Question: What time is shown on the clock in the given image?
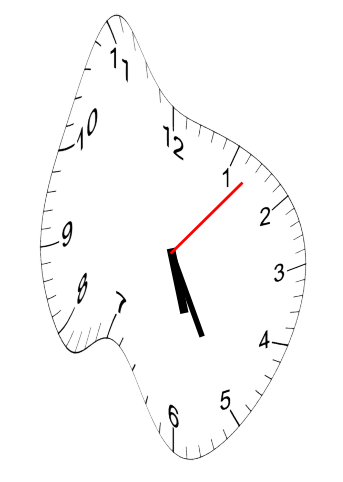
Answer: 05:25:07